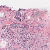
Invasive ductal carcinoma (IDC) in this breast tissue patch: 0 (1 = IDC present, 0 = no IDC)